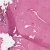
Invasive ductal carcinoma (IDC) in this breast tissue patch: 0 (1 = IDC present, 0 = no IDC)